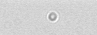
Label: camera_spot